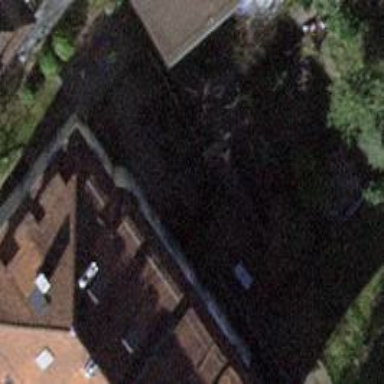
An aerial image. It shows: Building with half-hipped roof shape.